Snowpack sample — Loveland Pass, Silver Plume, Colorado, USA (2/11/26, 12:00 PM MST)
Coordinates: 39.663, -105.886
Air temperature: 35 °F
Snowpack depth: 82 cm
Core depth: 40 cm
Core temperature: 23 °F
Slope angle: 13°, slope face: 12°
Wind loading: high
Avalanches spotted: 1
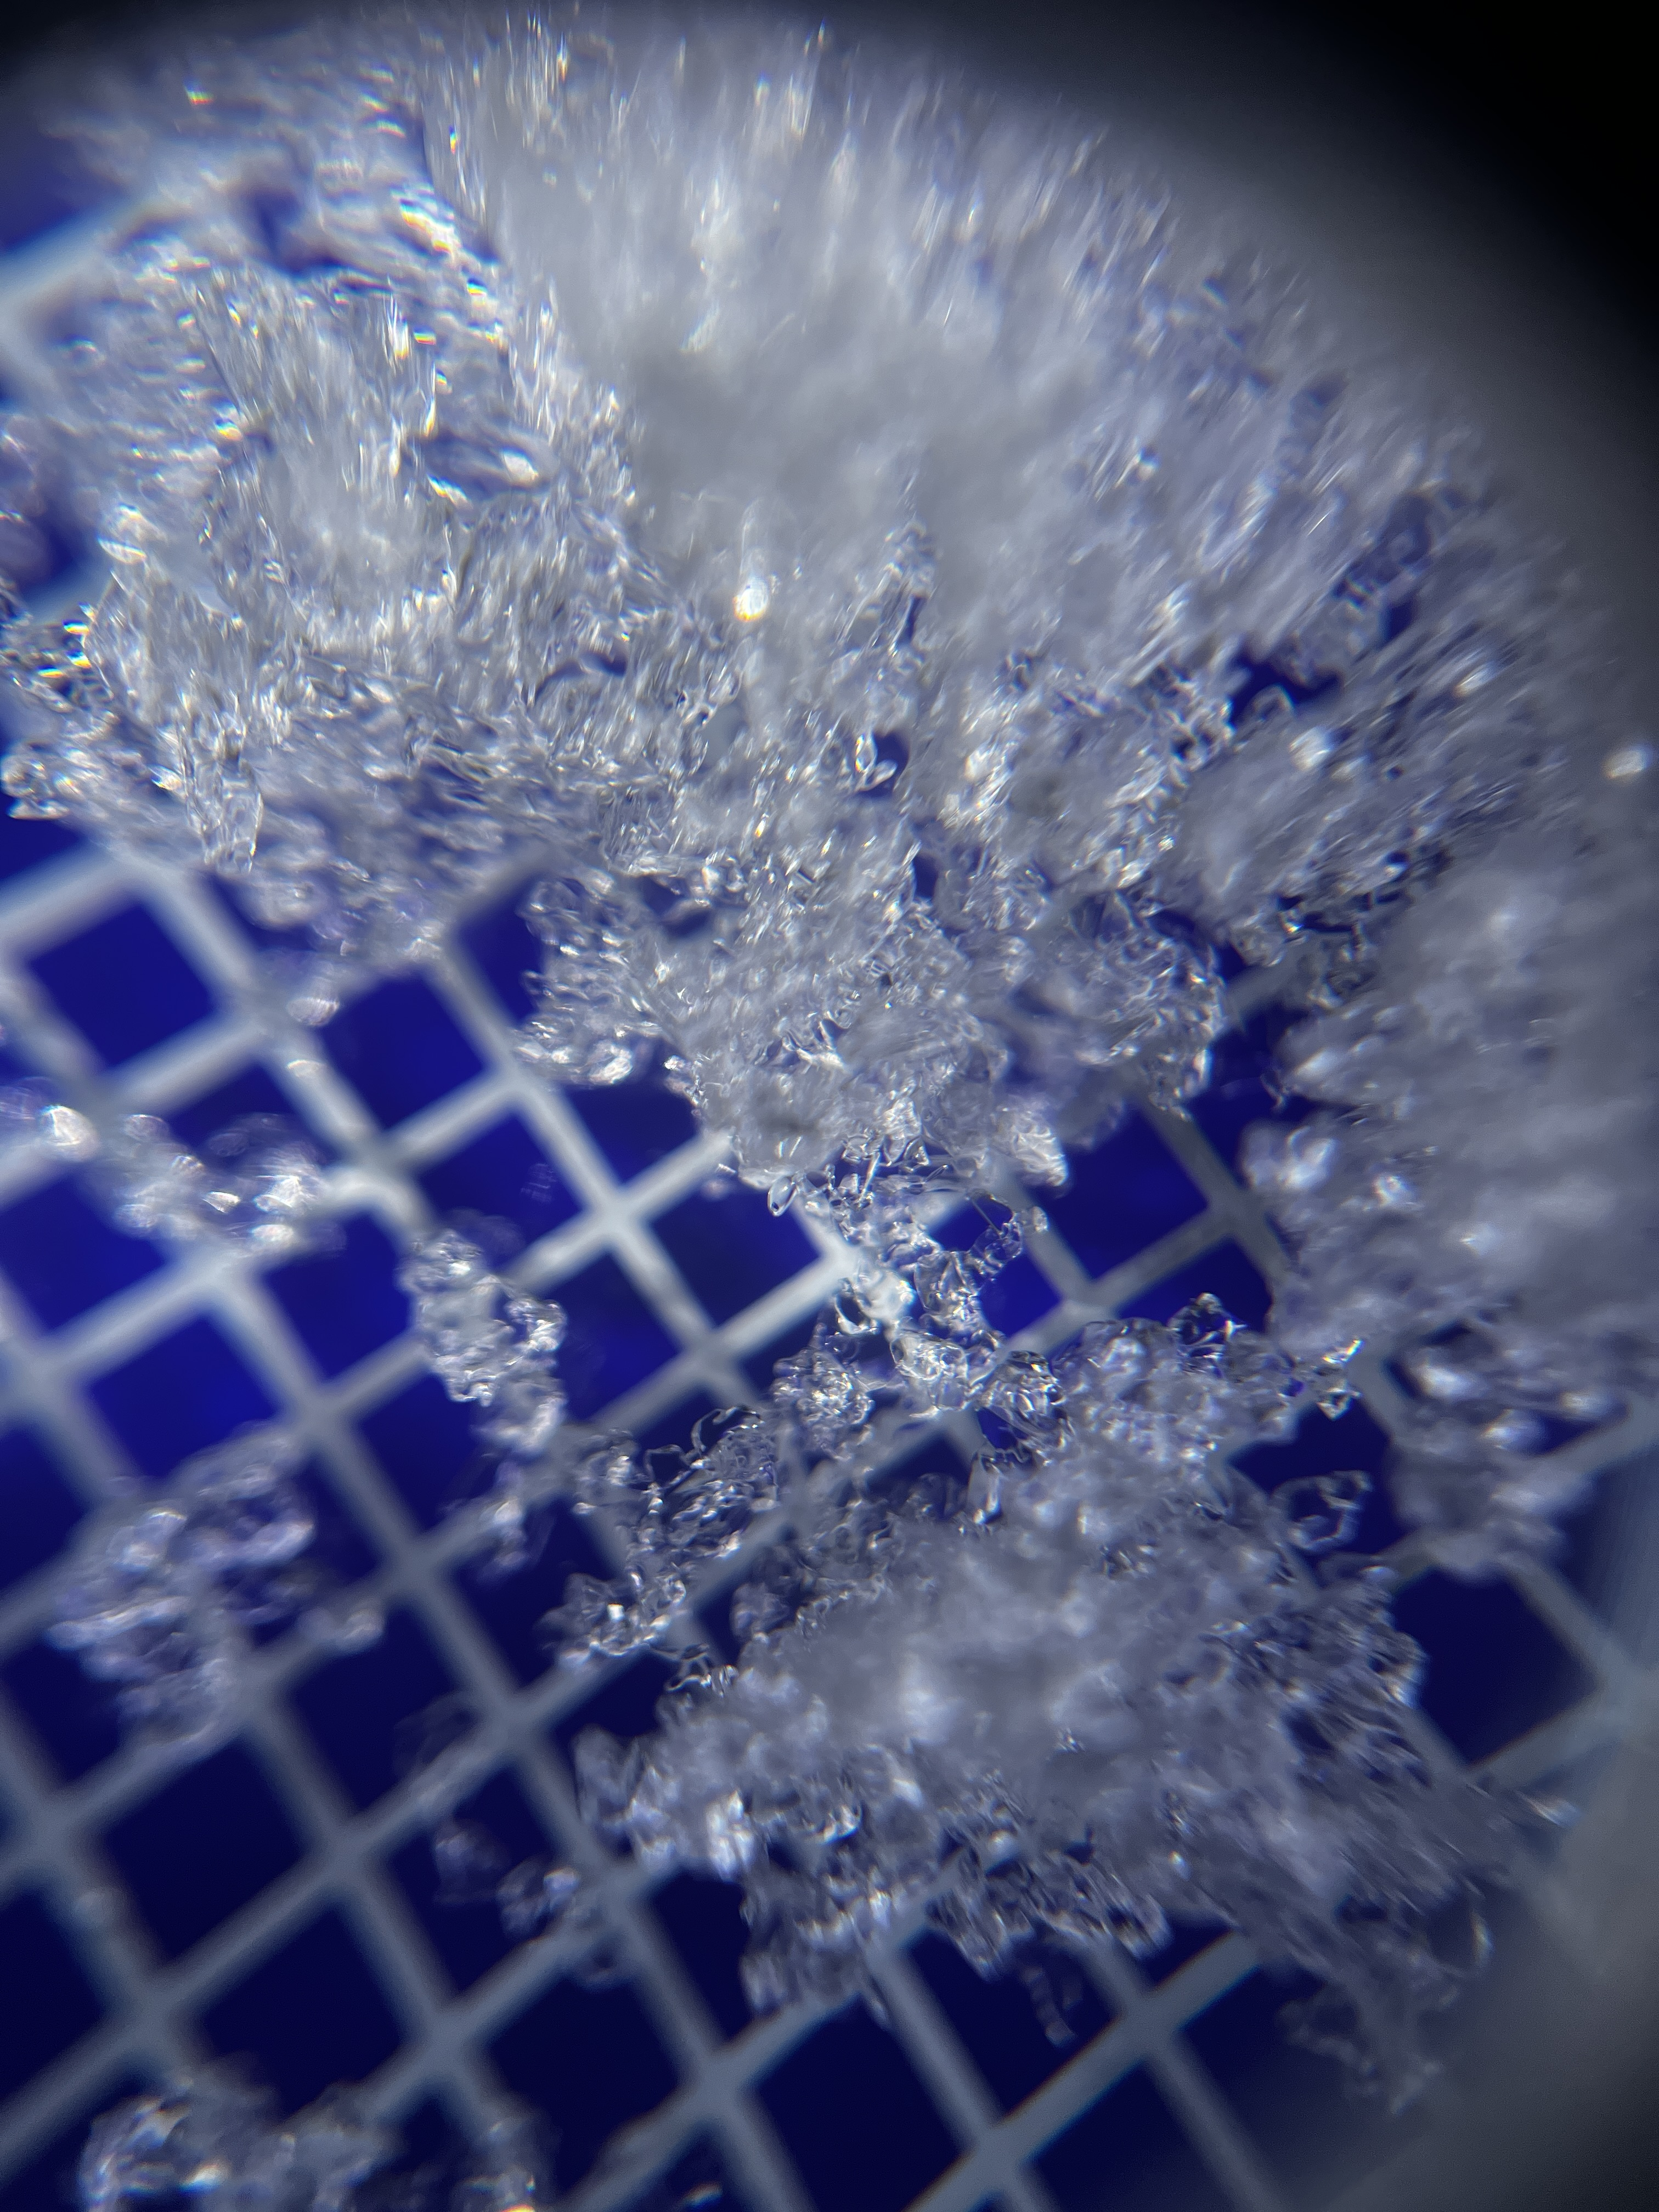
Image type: magnified_profile
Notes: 1 small avalanche spotted on the north side of the bowl, lots of wind loading